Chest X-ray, PA view. Patient: 72 years old, sex M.
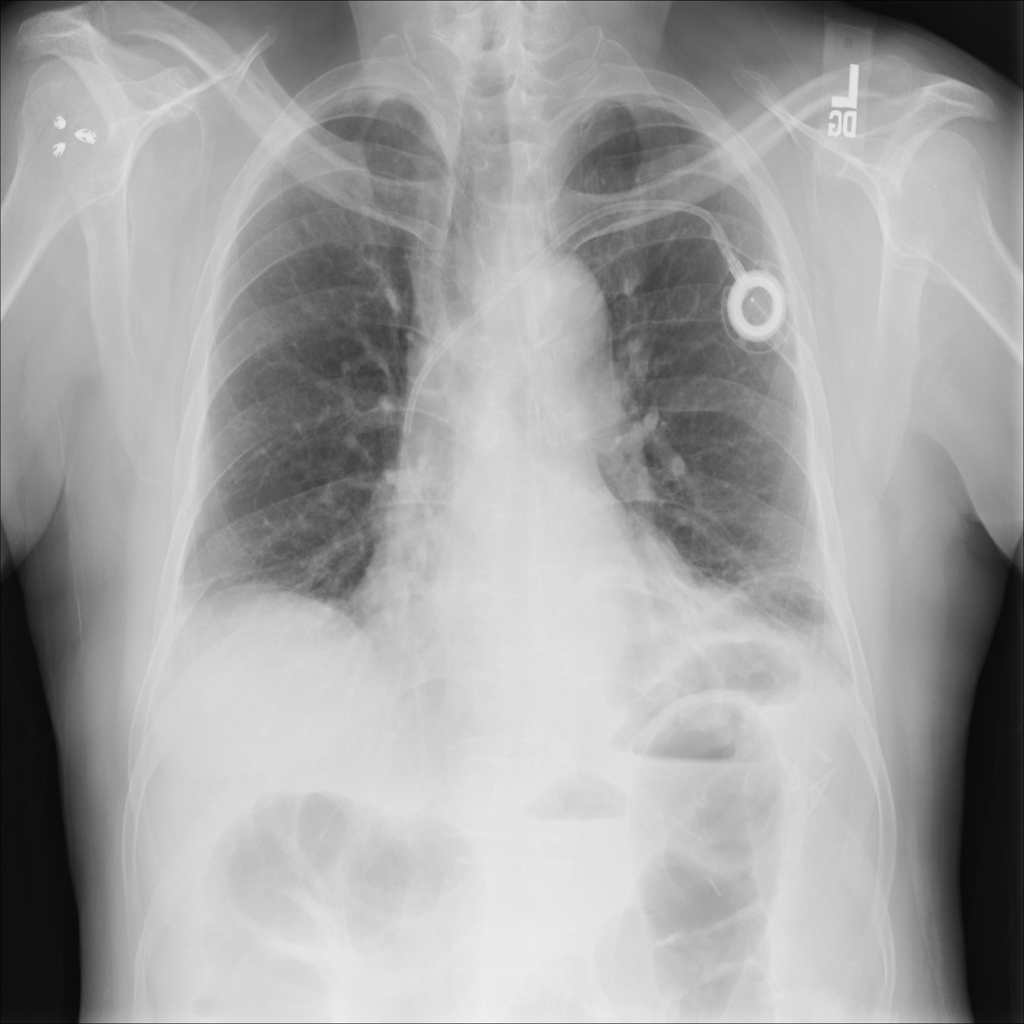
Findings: Atelectasis